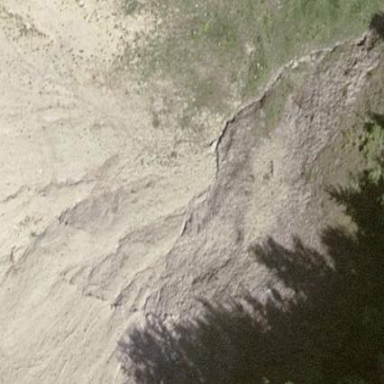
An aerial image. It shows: Scree landscape.